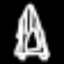
Label: The Eiffel Tower